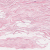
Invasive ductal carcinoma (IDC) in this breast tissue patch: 0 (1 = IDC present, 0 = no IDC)